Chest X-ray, PA view. Patient: 37 years old, sex M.
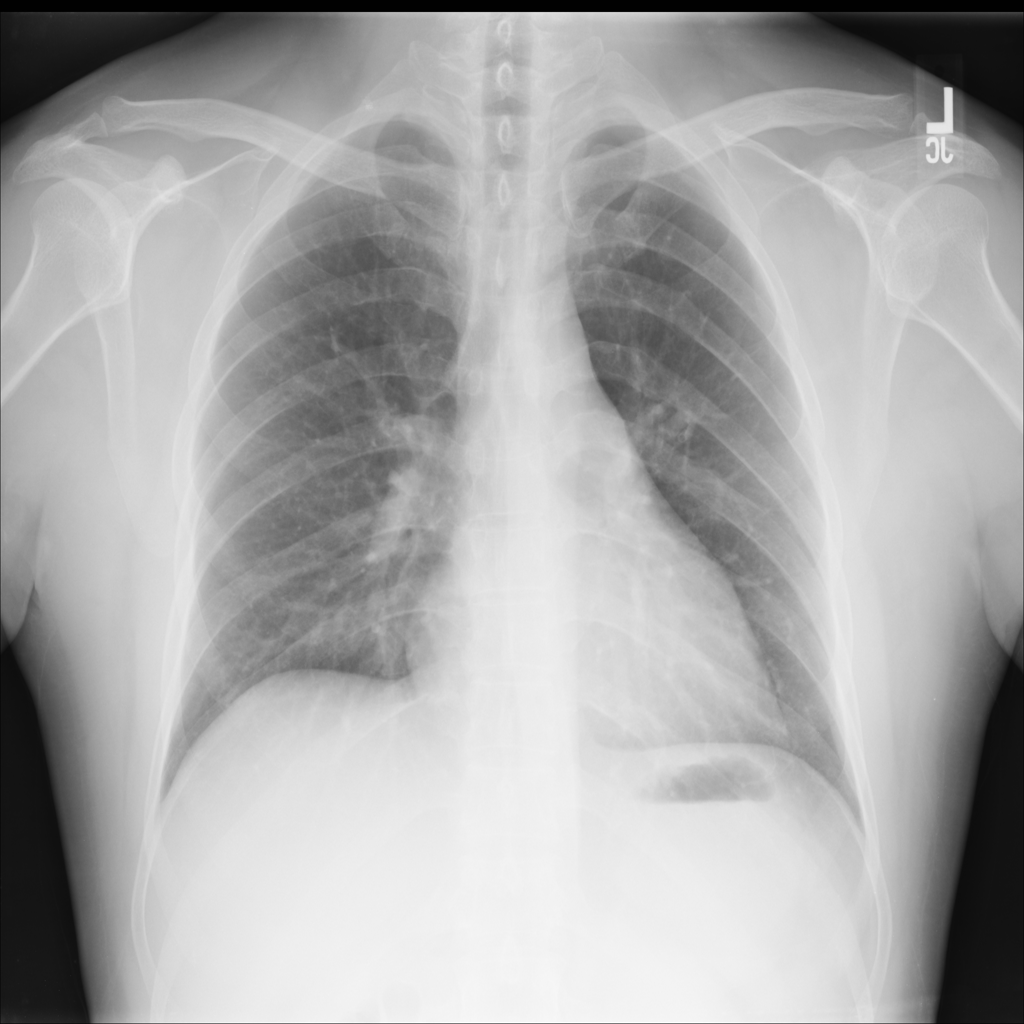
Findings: No Finding